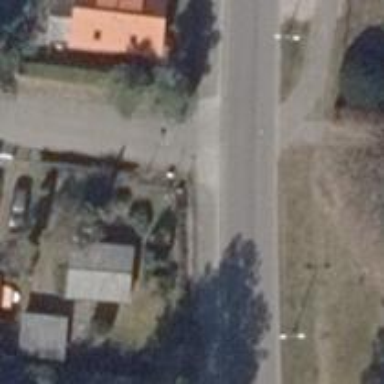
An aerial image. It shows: Unmarked crossing on the road.